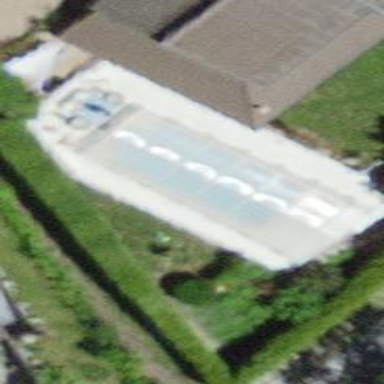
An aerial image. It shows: Swimming pool located in leisure land.